Interaction volume radius: 10 \u00c5
Interaction volume height: 10 \u00c5
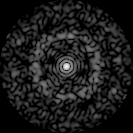
Disorder parameter: 0.8225